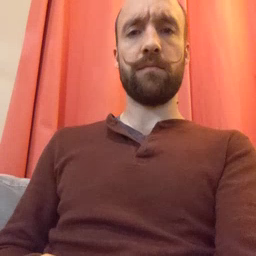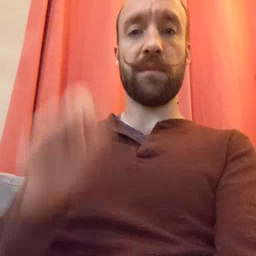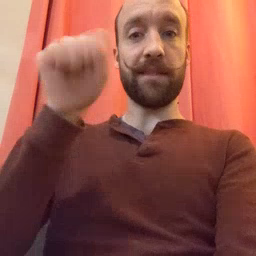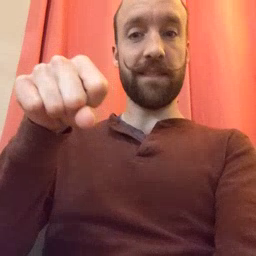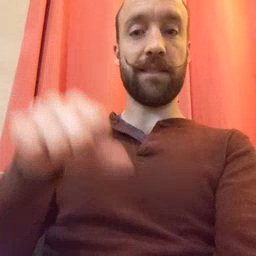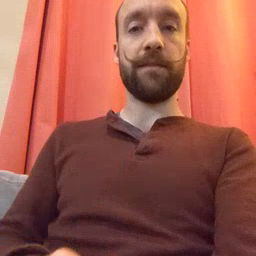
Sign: yes